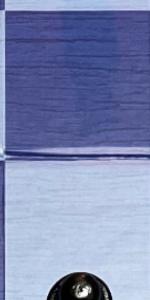
Label: Empty